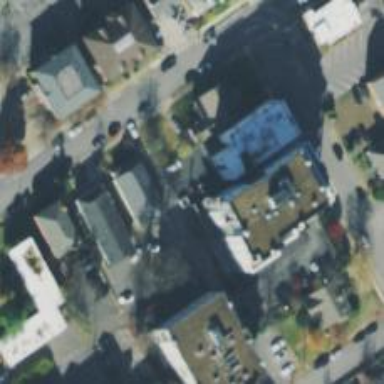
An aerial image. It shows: Alley classified as service road.